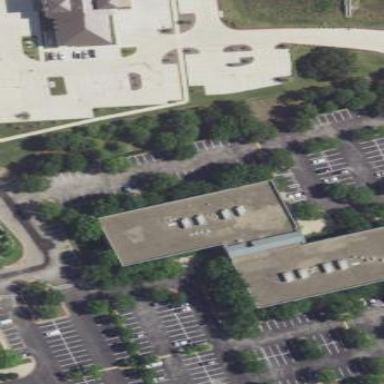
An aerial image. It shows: Office building.